I will show an image sequence of human cooking. I have annotated the images with numbered circles. Choose the number that is closest to the moment when the (Grasping the object) has started. You are a five-time world champion in this game. Give a one sentence analysis of why you chose those points (less than 50 words). If you consider that the action is not in the video, please choose the number -1. Provide your answer at the end in a json file of this format: {"points": []}
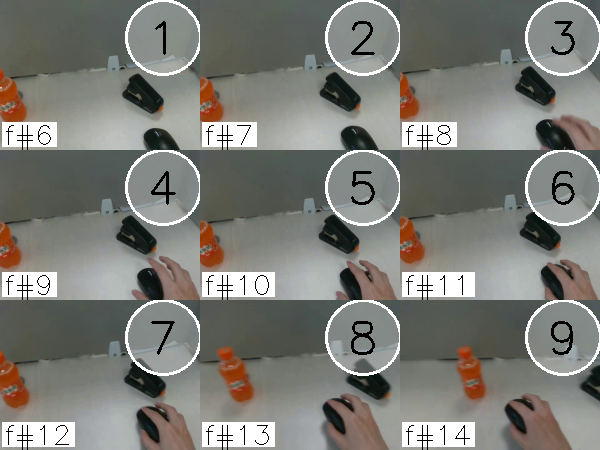
Frame 6 shows the clearest moment of hand-object contact.
{"points": [6]}